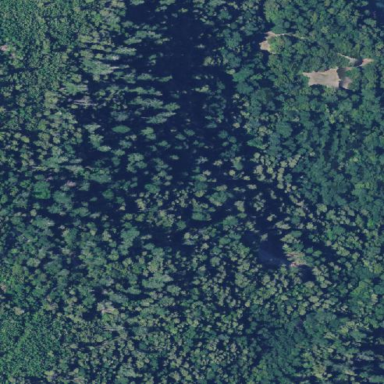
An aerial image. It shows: Forest area.